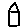
Label: house